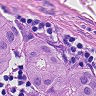
Metastatic tissue present: yes